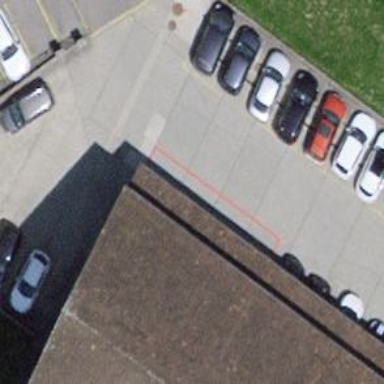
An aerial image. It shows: Charging station.